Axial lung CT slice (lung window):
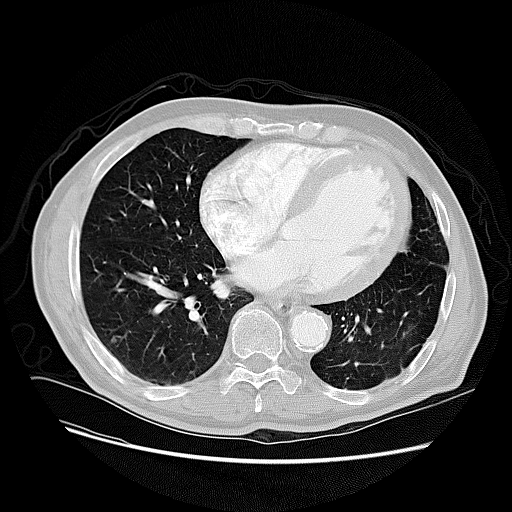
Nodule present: yes
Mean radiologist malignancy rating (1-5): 2